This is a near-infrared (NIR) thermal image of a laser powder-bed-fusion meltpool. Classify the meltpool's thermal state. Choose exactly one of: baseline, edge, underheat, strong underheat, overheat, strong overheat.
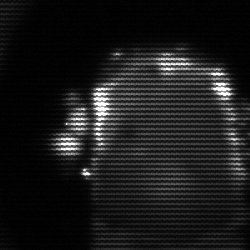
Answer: baseline